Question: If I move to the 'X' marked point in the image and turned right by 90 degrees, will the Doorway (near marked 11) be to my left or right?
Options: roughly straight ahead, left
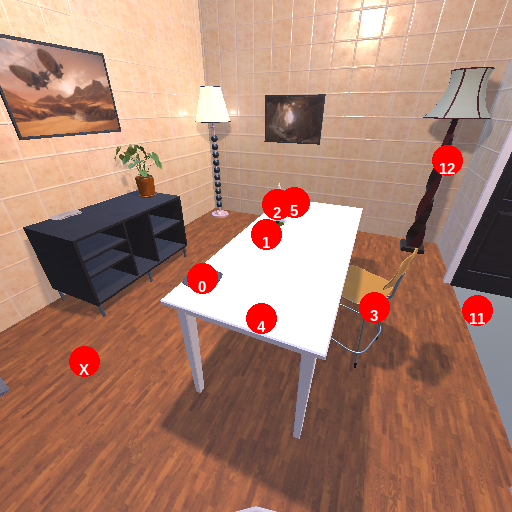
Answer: roughly straight ahead